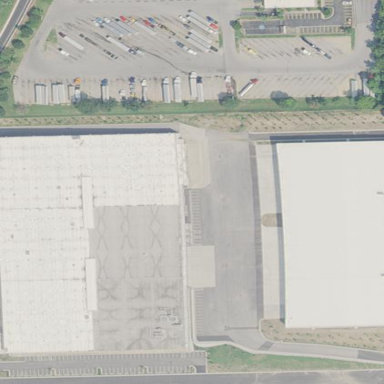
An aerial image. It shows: Warehouse building.